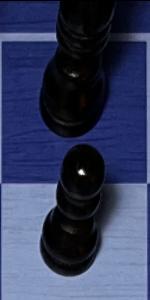
Label: Pawn_Black